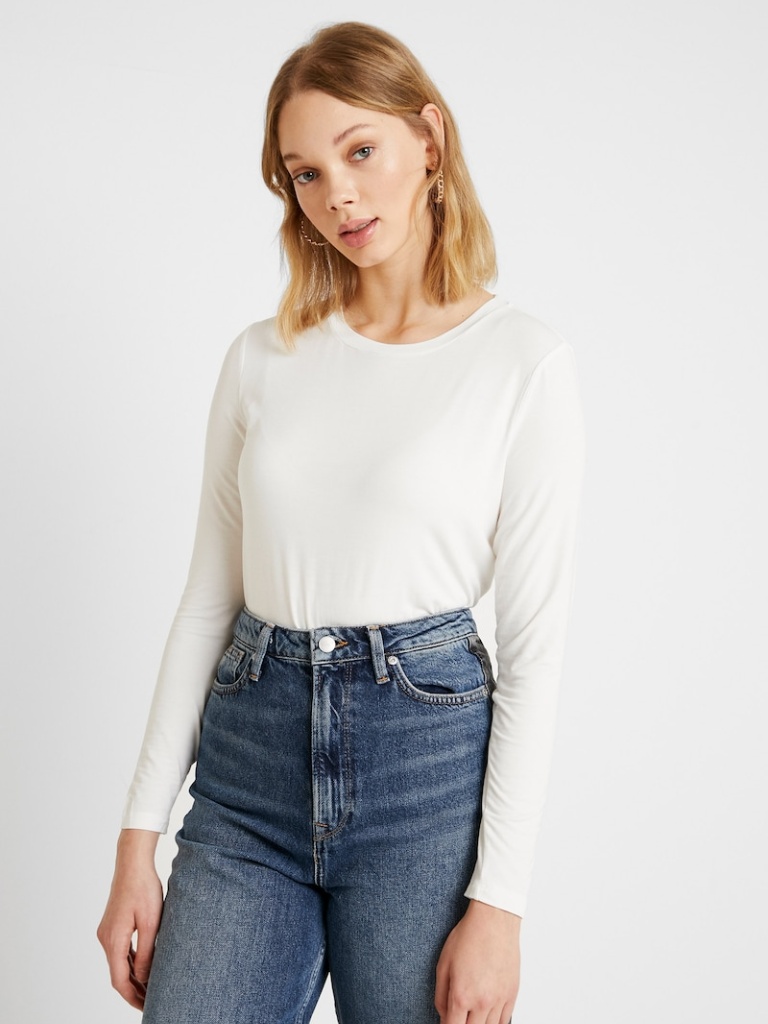
cotton tight a long-sleeved with the sleeves down hip length Fully Tucked in crew t-shirt